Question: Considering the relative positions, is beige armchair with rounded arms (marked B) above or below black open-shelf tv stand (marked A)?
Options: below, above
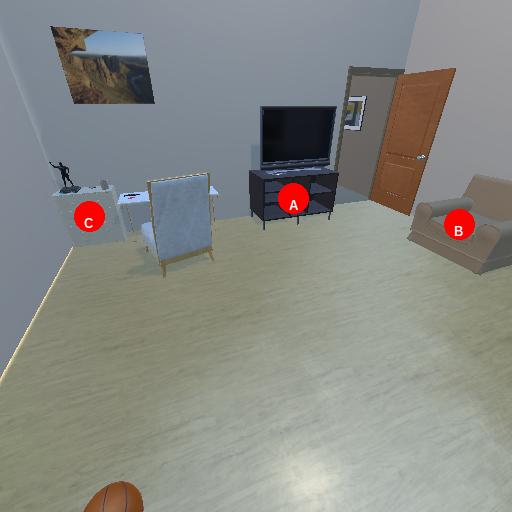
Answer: below